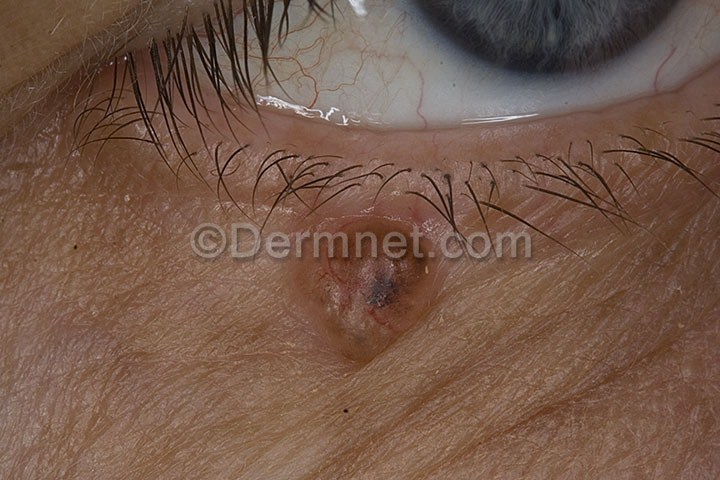
Disease: Actinic Keratosis Basal Cell Carcinoma and other Malignant Lesions